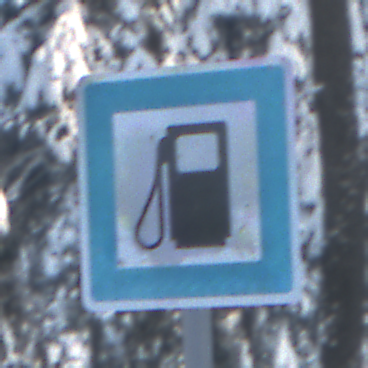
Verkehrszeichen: Tankstelle
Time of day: MorningAfternoon
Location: Outdoor (Nature)
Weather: Clear
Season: Winter
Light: Natural